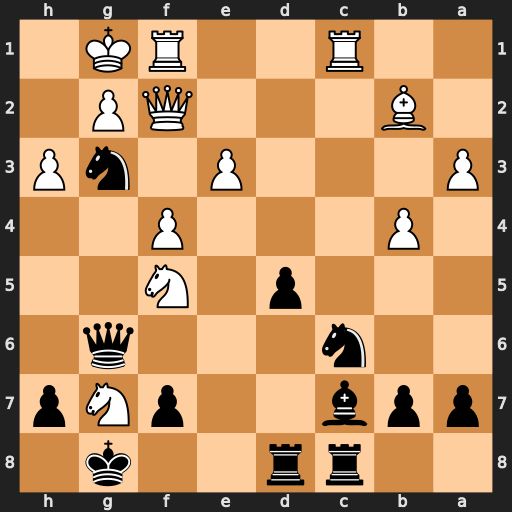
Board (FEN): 2rr2k1/ppb2pNp/2n3q1/3p1N2/1P3P2/P3P1nP/1B3QP1/2R2RK1
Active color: b
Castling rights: -
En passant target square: -
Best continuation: Nxf5 Nxf5 Qxf5